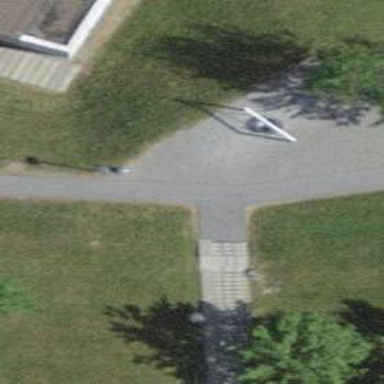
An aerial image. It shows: Set of steps on the road.